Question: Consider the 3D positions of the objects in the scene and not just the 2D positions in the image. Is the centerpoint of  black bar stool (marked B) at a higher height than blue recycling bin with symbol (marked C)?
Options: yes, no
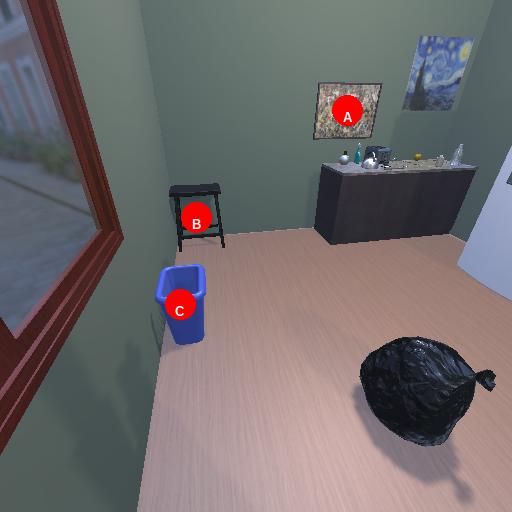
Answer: yes